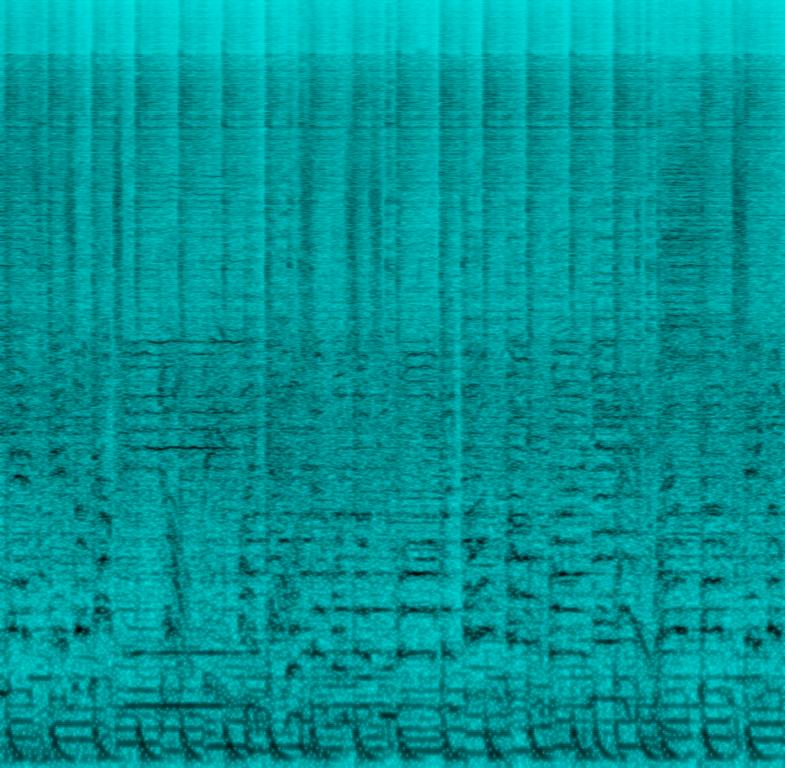
The low quality recording features a pop song that consists of harmonizing male vocals singing over groovy bass, shimmering cymbals, "4 on the floor" kick pattern, claps, addictive synth brass melody and distorted, buzzy synth lead. It sounds energetic, happy and fun - like something you would hear on TV commercials.